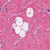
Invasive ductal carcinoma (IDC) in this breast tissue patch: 0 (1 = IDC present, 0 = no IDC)